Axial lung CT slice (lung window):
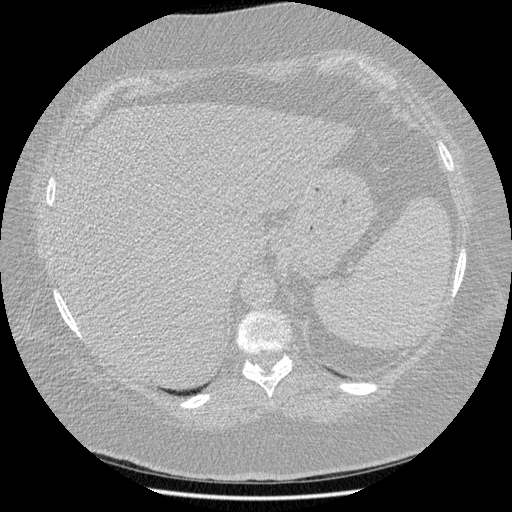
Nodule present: no